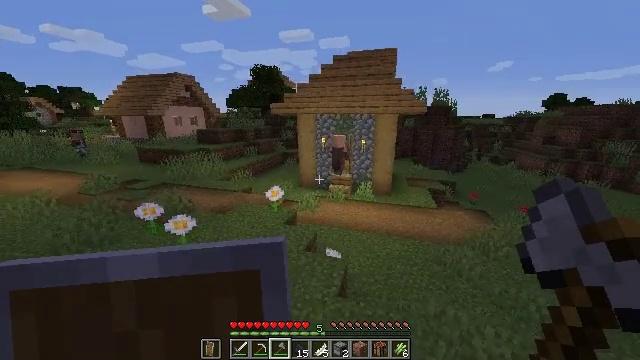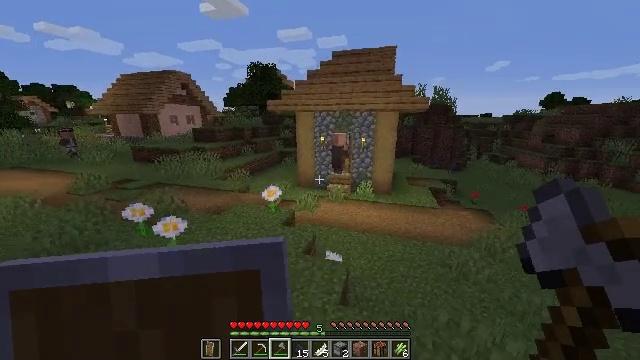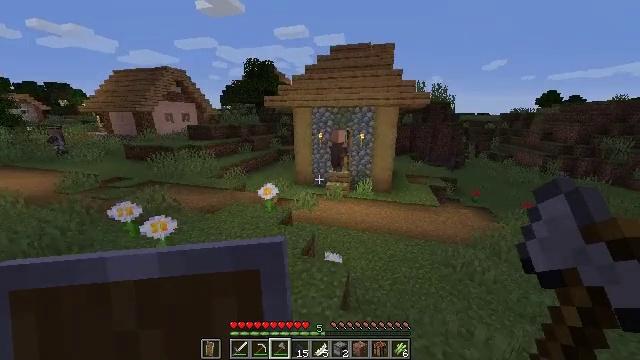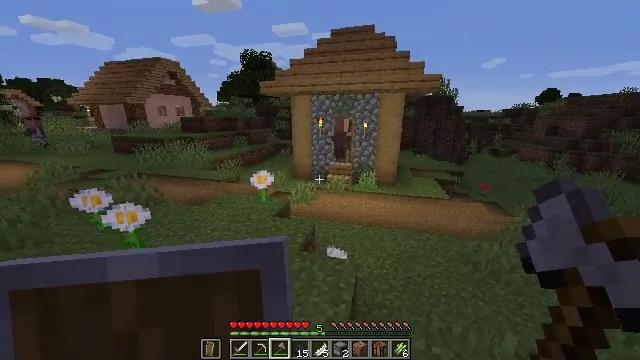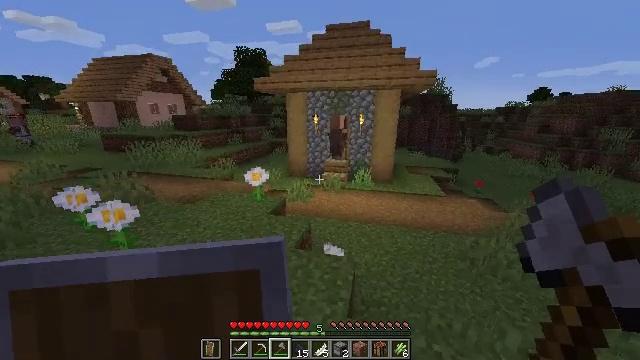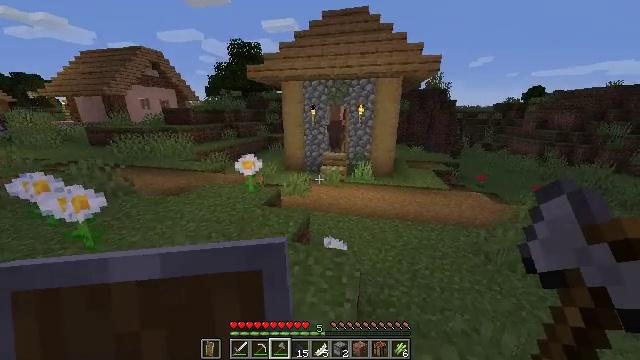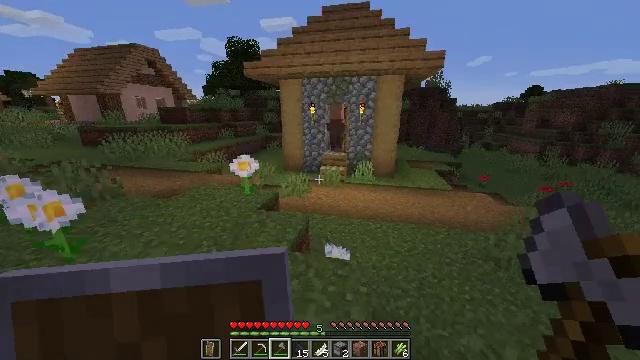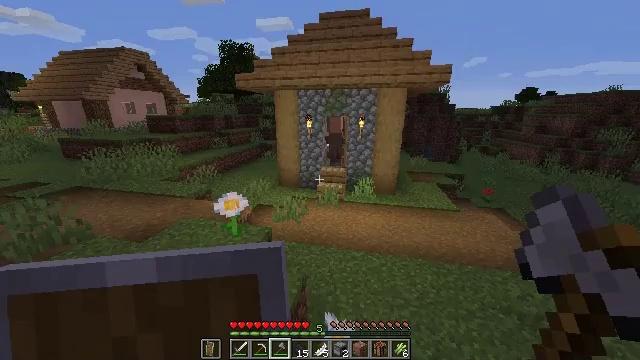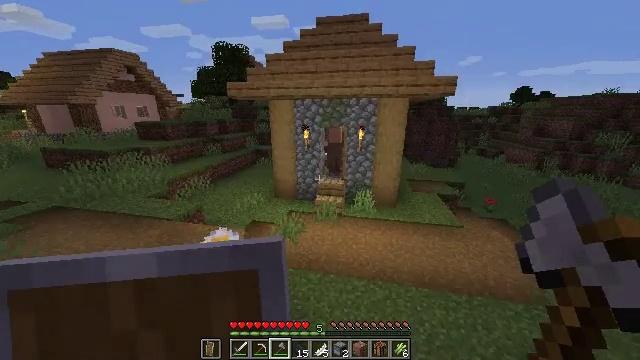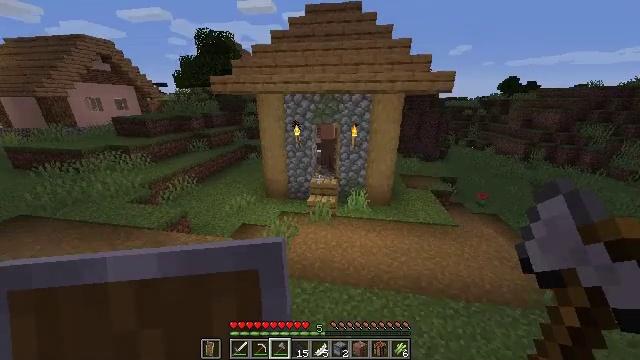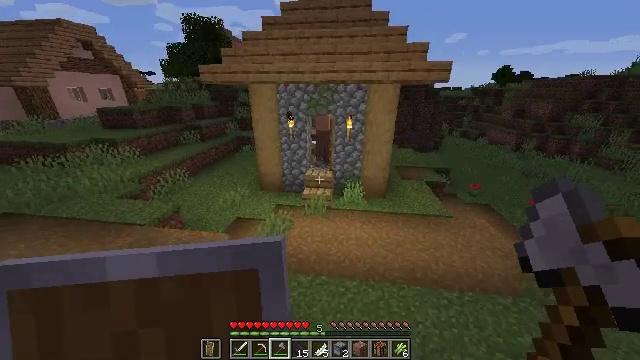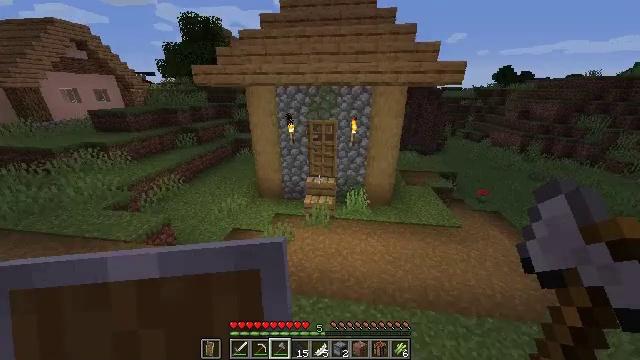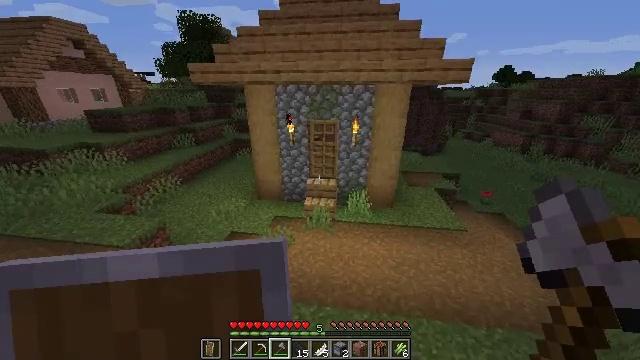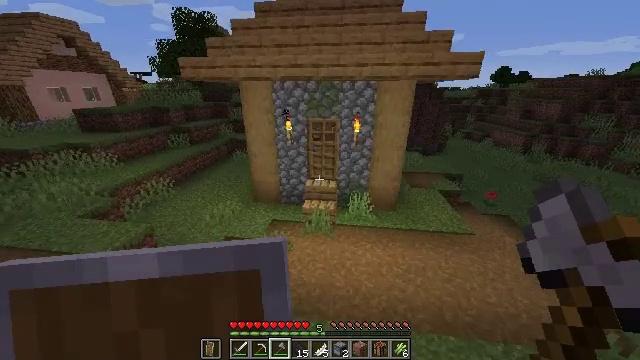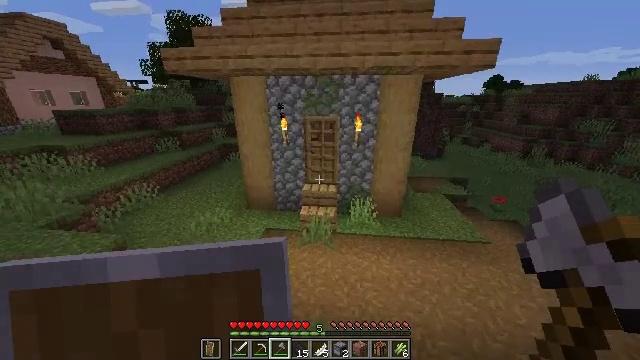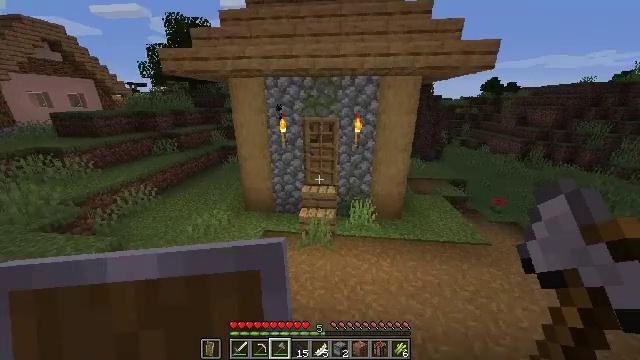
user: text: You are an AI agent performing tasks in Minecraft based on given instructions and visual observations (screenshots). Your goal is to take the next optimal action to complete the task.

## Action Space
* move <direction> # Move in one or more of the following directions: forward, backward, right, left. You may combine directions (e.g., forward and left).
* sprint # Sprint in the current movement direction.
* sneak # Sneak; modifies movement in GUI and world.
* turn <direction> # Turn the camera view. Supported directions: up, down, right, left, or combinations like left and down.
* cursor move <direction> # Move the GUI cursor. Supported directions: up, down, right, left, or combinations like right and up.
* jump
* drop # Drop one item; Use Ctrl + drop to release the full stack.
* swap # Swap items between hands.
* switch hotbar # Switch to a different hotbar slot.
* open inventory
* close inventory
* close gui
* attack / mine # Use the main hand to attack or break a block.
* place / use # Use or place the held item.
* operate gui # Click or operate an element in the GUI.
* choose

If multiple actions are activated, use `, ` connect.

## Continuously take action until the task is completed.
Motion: motion action
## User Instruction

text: Get wheat from the farmland.
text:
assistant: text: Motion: move forward, sprint, jump
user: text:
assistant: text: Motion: move forward, sprint, jump
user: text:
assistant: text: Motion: move forward, sprint, jump
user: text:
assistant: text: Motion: move forward, sprint, turn right, jump
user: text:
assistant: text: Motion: move forward, sprint, jump
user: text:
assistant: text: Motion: move forward, sprint, jump
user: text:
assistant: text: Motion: move forward, sprint, jump
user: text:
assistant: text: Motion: move forward, sprint, jump
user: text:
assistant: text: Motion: move forward, sprint, turn right and down, jump
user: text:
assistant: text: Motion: move forward, sprint, turn right and down, jump
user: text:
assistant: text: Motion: move forward, sprint, jump
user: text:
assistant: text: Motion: move forward, sprint
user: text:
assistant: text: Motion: move forward, sprint
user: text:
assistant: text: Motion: move forward, sprint, turn up
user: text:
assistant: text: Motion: move forward, sprint
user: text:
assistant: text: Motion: move forward, sprint
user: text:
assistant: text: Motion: move forward, sprint, turn up
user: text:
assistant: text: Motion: move forward, sprint, turn up
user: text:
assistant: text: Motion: move forward, sprint, turn up
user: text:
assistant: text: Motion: move forward, sprint, turn up
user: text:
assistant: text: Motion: move forward, sprint, turn up
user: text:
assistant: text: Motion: move forward, sprint, turn up
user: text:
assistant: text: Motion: move forward, sprint, turn up
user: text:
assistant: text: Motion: move forward, sprint
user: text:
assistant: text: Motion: move forward, sprint, use / place
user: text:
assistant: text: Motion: move forward, sprint, use / place
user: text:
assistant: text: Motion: move forward, sprint, use / place
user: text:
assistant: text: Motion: move forward, sprint
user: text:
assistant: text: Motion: move forward, sprint, turn down
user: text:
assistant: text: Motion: move forward, sprint, turn left and down